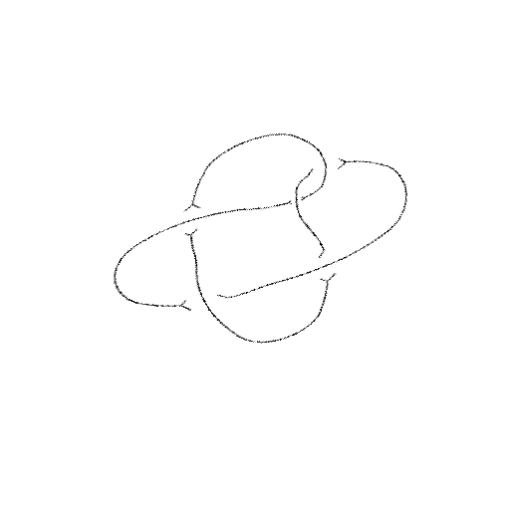
Crossing number: 5